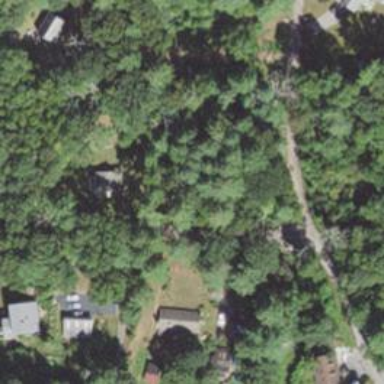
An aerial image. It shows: Residential driveway used as service road.